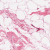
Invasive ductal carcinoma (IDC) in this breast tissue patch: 0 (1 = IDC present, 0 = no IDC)